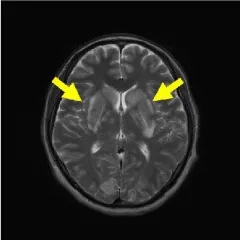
Head MRI on admission. The head MRI reveals caudate nucleus hemorrhage and PRES, with hyperintense signals on T2.
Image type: radiology (mri)